Question: Here I have a code to update a cell contet when pressing a button.
It works fine, but it doesn't set the flag, that indicates, that the cell has been changed.
It should look like this with the litle red triangle:

The code:
'''
<a id="button" href="#">Click me</a>
<div id="grid"></div>
<script>
var dataSource, grid;
$(document).ready(function () {
dataSource = new kendo.data.DataSource({
data: [
{ category: "Beverages", name: "Chai", price: 18},
{ category: "Seafood", name: "Konbu", price: 6}
],
})
grid = $("#grid").kendoGrid({
dataSource: dataSource,
editable: true,
}).data("kendoGrid");
$('#button').click(function (e) {
var data = grid.dataItem("tr:eq(1)");
data.set('category', 'Merchandice');
});
});
</script>
'''
Update:
Here is the update based on @tstancin: <URL>.
Thank you for the answer - I had thought of it to.
I am wondering if it's possible to do the update in a more clean way with some binding through som MVVM perhaps?
Kind regards from Kenneth
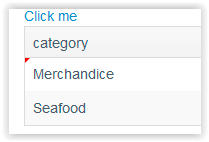
Answer: I wrote a script that makes it posible to use a call like this:
'''
SetCellData(id, columnName, value);
'''
So with an id, a columnName and a value, I can update a value in a grid and the flag will be set on the cell.
'''
function SetCellData(id, columnName, value) {
var dataItem = grid.dataSource.get(id);
dataItem.set(columnName, value);
var columnIndex = GetColumnIndex(columnName);
if (columnIndex > -1) {
var cell = $('tr[data-uid*="' + dataItem.uid + '"] td:eq(' + columnIndex + ')')
if (!cell.hasClass("k-dirty-cell")){
cell.prepend("<span class='k-dirty'></span>");
cell.addClass("k-dirty-cell");
}
}
}
function GetColumnIndex(columnName) {
var columns = grid.columns;
for (var i = 0; i < columns.length; i++)
if (columns[i].field == columnName)
return i;
return -1;
};
'''
I have the code here : <URL>